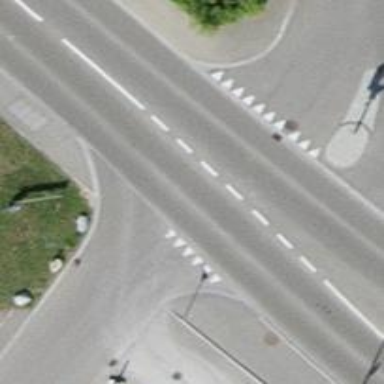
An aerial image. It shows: Asphalt footpath with unmarked crossing.